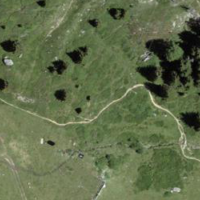
EUNIS habitat code: 32
Species observed at this site:
Viola calcarata